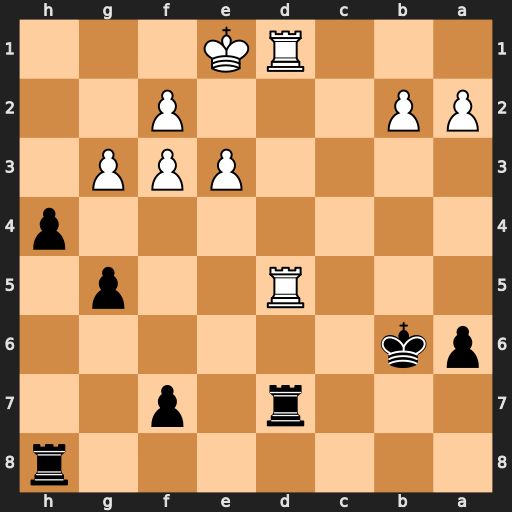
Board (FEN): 7r/3r1p2/pk6/3R2p1/7p/4PPP1/PP3P2/3RK3
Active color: b
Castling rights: -
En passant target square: -
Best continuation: Rxd5 Rxd5 h3 Ke2 h2